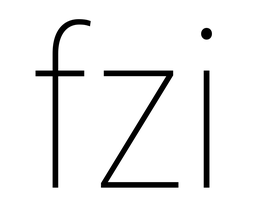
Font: Roboto_Condensed_Thin